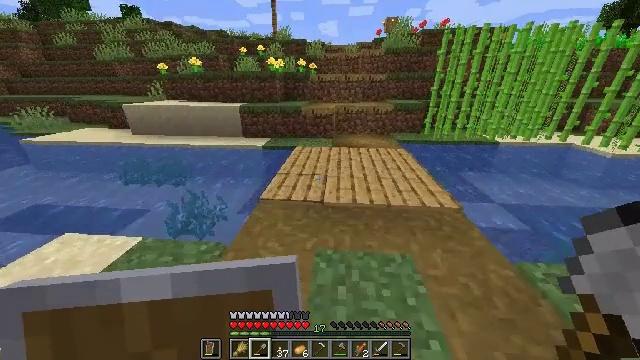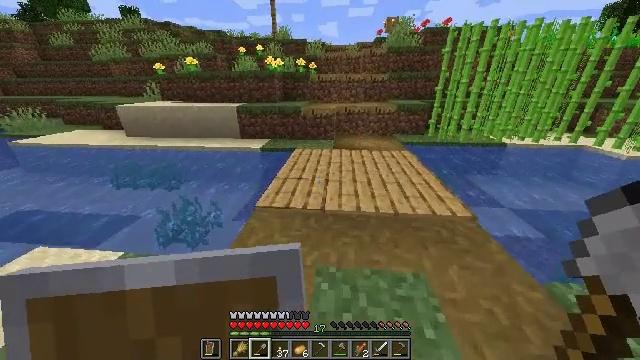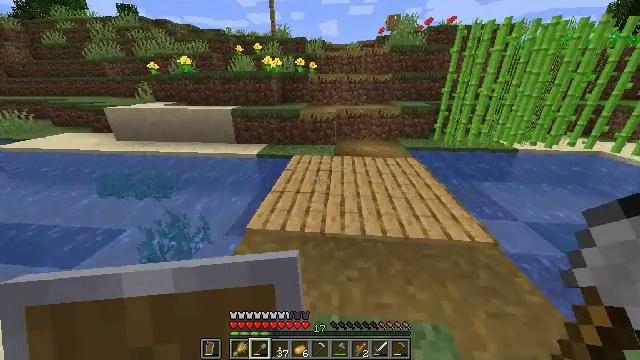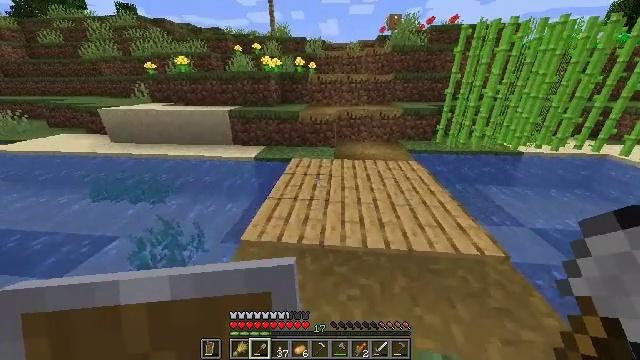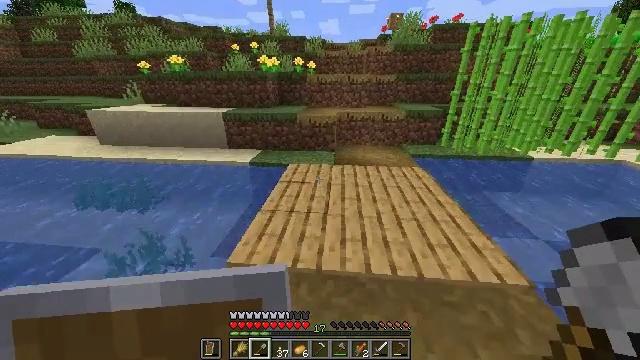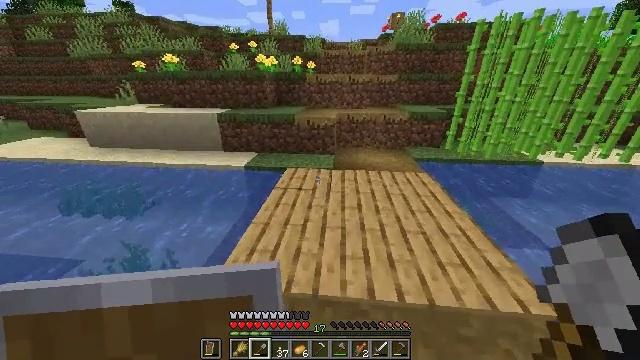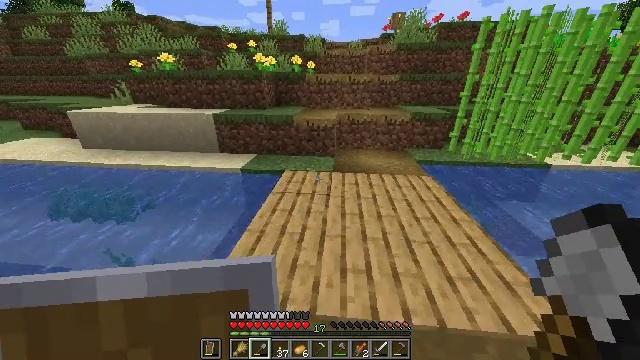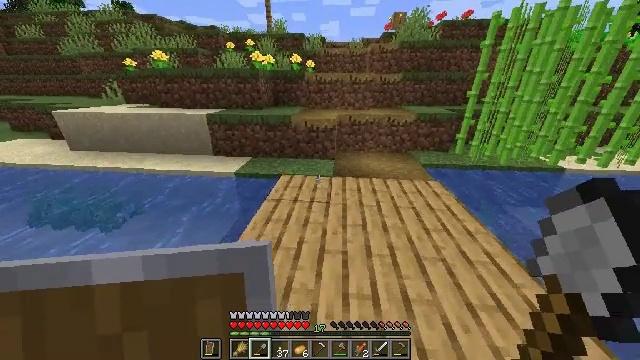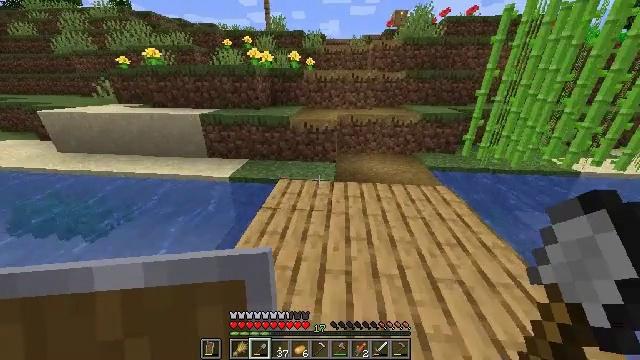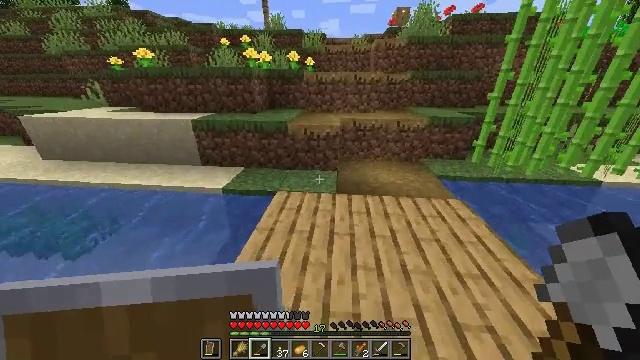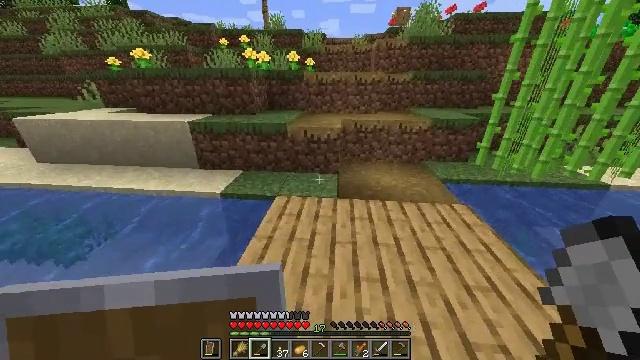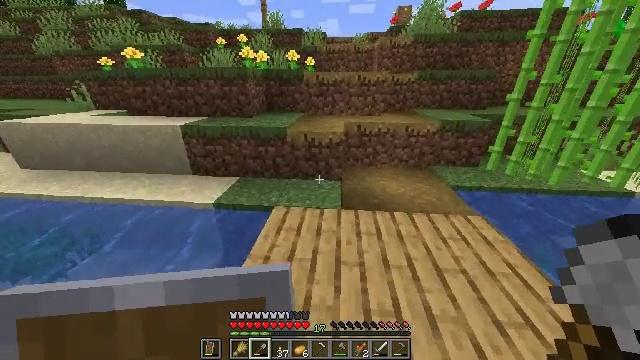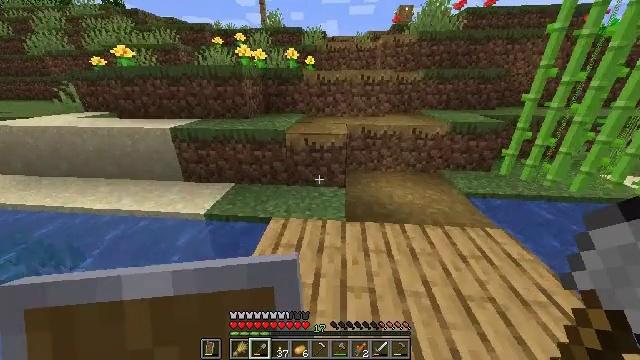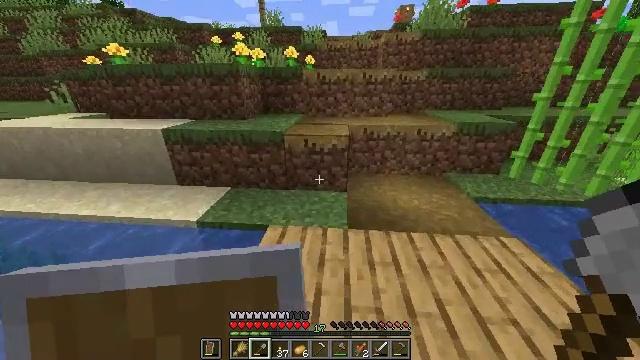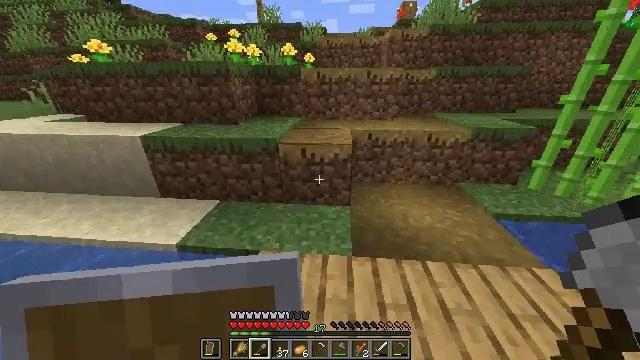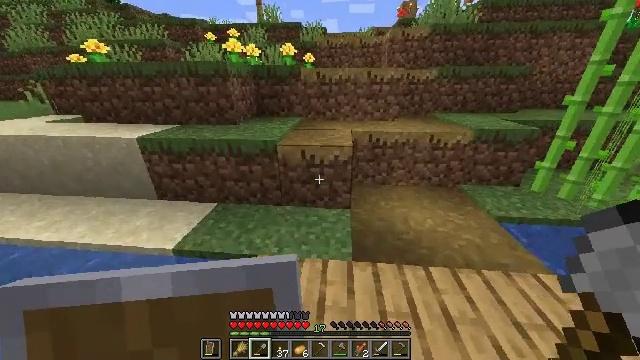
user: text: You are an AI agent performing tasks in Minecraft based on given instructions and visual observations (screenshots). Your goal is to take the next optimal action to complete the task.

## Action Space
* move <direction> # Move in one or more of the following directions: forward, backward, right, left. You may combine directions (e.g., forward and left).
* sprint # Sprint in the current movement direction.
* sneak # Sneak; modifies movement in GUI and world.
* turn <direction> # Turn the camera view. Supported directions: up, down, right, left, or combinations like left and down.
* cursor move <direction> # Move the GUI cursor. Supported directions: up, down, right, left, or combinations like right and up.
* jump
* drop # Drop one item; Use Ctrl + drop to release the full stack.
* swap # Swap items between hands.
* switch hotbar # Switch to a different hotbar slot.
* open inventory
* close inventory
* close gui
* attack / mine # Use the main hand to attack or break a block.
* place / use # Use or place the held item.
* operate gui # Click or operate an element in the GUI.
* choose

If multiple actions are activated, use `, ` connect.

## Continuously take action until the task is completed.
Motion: motion action
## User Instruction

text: Get wheat from the farmland.
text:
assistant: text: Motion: move forward
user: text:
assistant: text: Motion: move forward
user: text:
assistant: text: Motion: move forward
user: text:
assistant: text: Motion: move forward
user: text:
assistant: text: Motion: move forward
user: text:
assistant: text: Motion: move forward
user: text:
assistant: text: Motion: move forward
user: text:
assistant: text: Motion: move forward
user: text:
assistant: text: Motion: move forward
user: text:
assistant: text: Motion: move forward
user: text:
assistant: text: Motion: move forward
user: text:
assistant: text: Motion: move forward
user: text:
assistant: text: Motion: move forward
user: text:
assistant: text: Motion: move forward
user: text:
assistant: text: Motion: move forward
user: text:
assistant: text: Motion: move forward
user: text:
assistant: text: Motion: move forward
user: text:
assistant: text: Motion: move forward
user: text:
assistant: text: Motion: move forward, jump
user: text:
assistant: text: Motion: move forward, jump
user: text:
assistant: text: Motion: move forward, turn right and up, jump
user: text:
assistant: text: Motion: move forward, turn right
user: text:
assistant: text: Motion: move forward, turn right
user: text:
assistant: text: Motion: move forward, turn right
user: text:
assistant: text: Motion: move forward, turn right
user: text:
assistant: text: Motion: move forward, turn right
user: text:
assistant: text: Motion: move forward
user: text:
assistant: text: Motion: move forward, jump
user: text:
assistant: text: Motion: move forward, jump
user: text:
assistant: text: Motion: move forward, turn right and up, jump